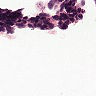
Metastatic tissue present: no